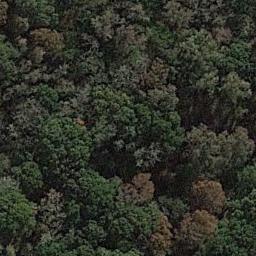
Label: forest